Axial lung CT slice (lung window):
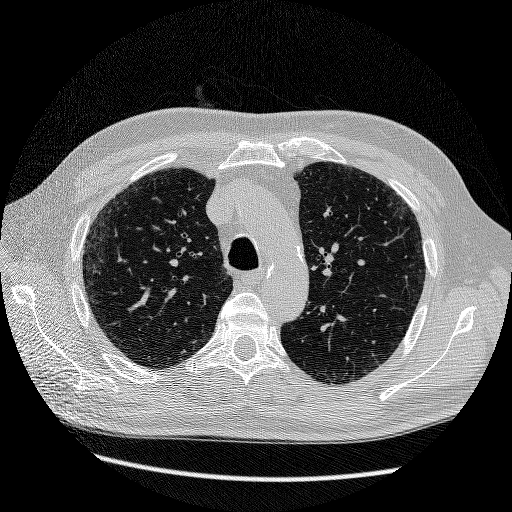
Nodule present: no